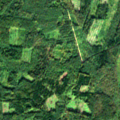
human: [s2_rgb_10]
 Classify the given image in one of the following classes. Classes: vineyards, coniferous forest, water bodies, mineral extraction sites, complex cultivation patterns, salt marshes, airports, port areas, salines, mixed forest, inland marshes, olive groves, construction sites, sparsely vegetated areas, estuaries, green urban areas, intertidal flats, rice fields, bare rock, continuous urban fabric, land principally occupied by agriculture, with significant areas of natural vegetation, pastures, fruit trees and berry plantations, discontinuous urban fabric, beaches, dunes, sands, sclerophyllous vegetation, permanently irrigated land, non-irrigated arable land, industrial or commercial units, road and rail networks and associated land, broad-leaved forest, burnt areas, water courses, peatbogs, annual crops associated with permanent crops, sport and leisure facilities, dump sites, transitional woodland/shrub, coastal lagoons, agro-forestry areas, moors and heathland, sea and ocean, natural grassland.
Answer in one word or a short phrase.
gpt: broad-leaved forest, mixed forest, transitional woodland/shrub